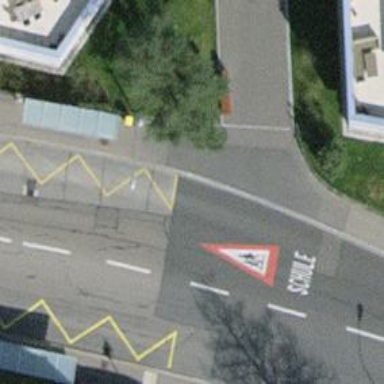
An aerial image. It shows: Unmarked crossing with traffic calming table on the road.